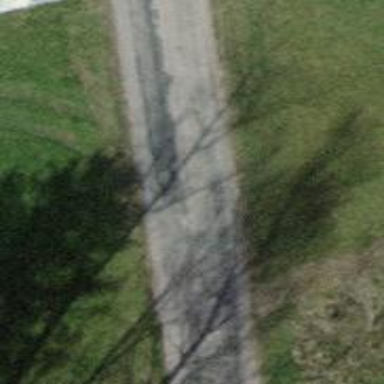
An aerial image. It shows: Residential road with paved bridge.